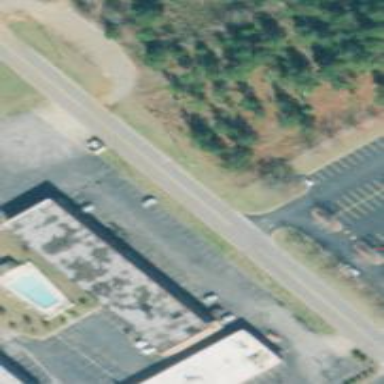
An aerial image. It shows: Hotel building.